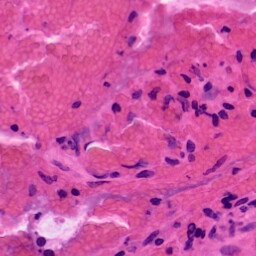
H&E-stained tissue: Colon